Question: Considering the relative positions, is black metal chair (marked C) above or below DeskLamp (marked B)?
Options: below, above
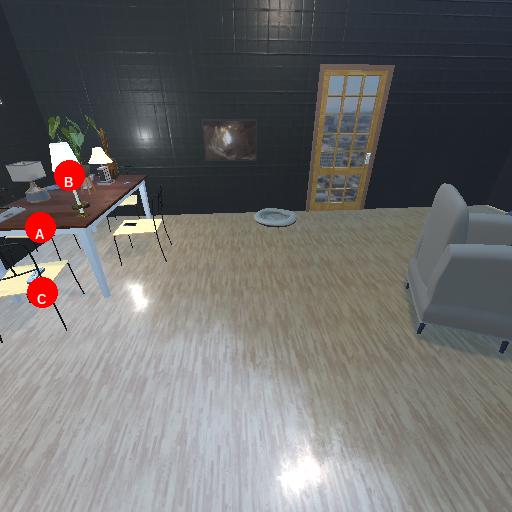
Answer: below